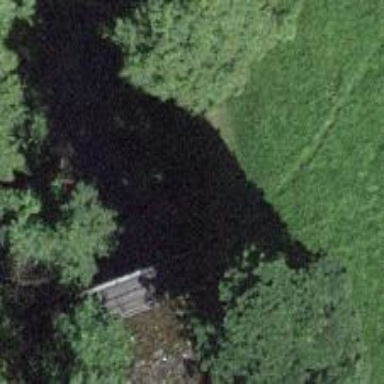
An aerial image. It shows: Path on bridge.